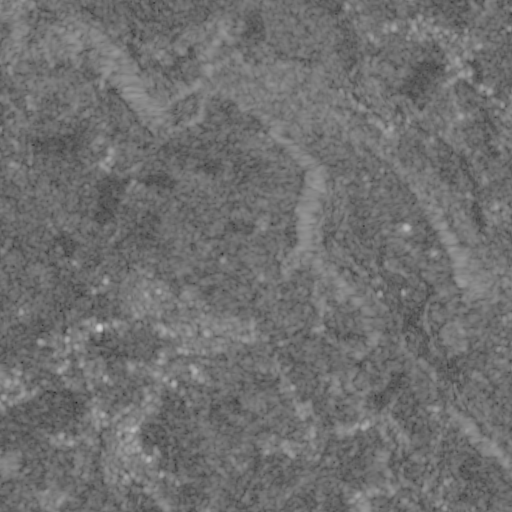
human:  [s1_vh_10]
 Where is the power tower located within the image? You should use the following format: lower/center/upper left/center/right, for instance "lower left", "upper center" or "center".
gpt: The power tower is located in the upper left of the image.
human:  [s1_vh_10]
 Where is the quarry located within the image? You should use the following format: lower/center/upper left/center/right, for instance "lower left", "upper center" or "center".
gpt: The quarry is located in the upper right of the image.
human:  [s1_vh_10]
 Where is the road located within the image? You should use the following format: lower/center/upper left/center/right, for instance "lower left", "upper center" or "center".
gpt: There is no road in the image.

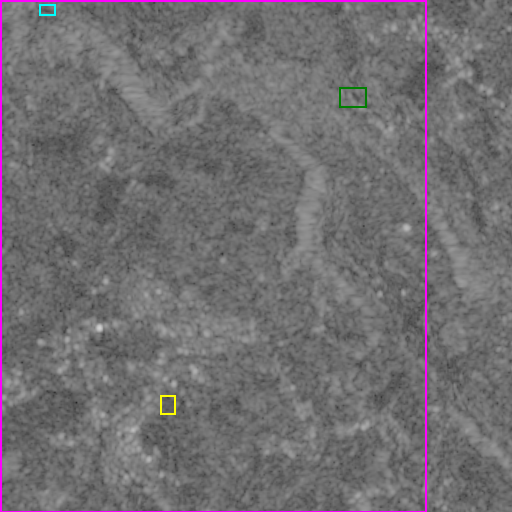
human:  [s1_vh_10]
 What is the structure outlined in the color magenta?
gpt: The structure outlined in magenta is a crop field.
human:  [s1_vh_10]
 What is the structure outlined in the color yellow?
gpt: The structure outlined in yellow is a park.
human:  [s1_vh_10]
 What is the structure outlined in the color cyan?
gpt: The structure outlined in cyan is a parking lot.
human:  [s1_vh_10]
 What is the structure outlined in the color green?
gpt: The structure outlined in green is a quarry.
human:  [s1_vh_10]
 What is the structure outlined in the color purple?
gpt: There is no purple outline.